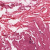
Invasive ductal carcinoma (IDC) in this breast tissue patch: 0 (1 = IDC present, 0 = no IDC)